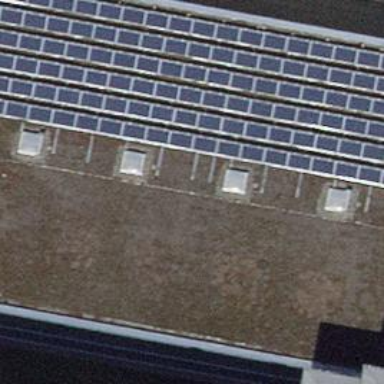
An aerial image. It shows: Solar power generator using photovoltaic panels.